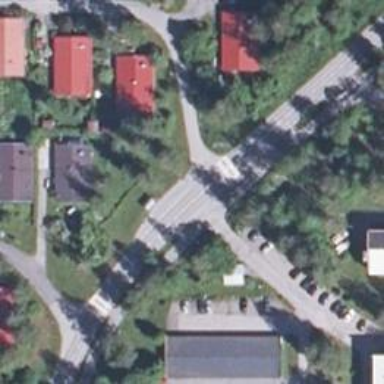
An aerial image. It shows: Road with "give way" sign.